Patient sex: M
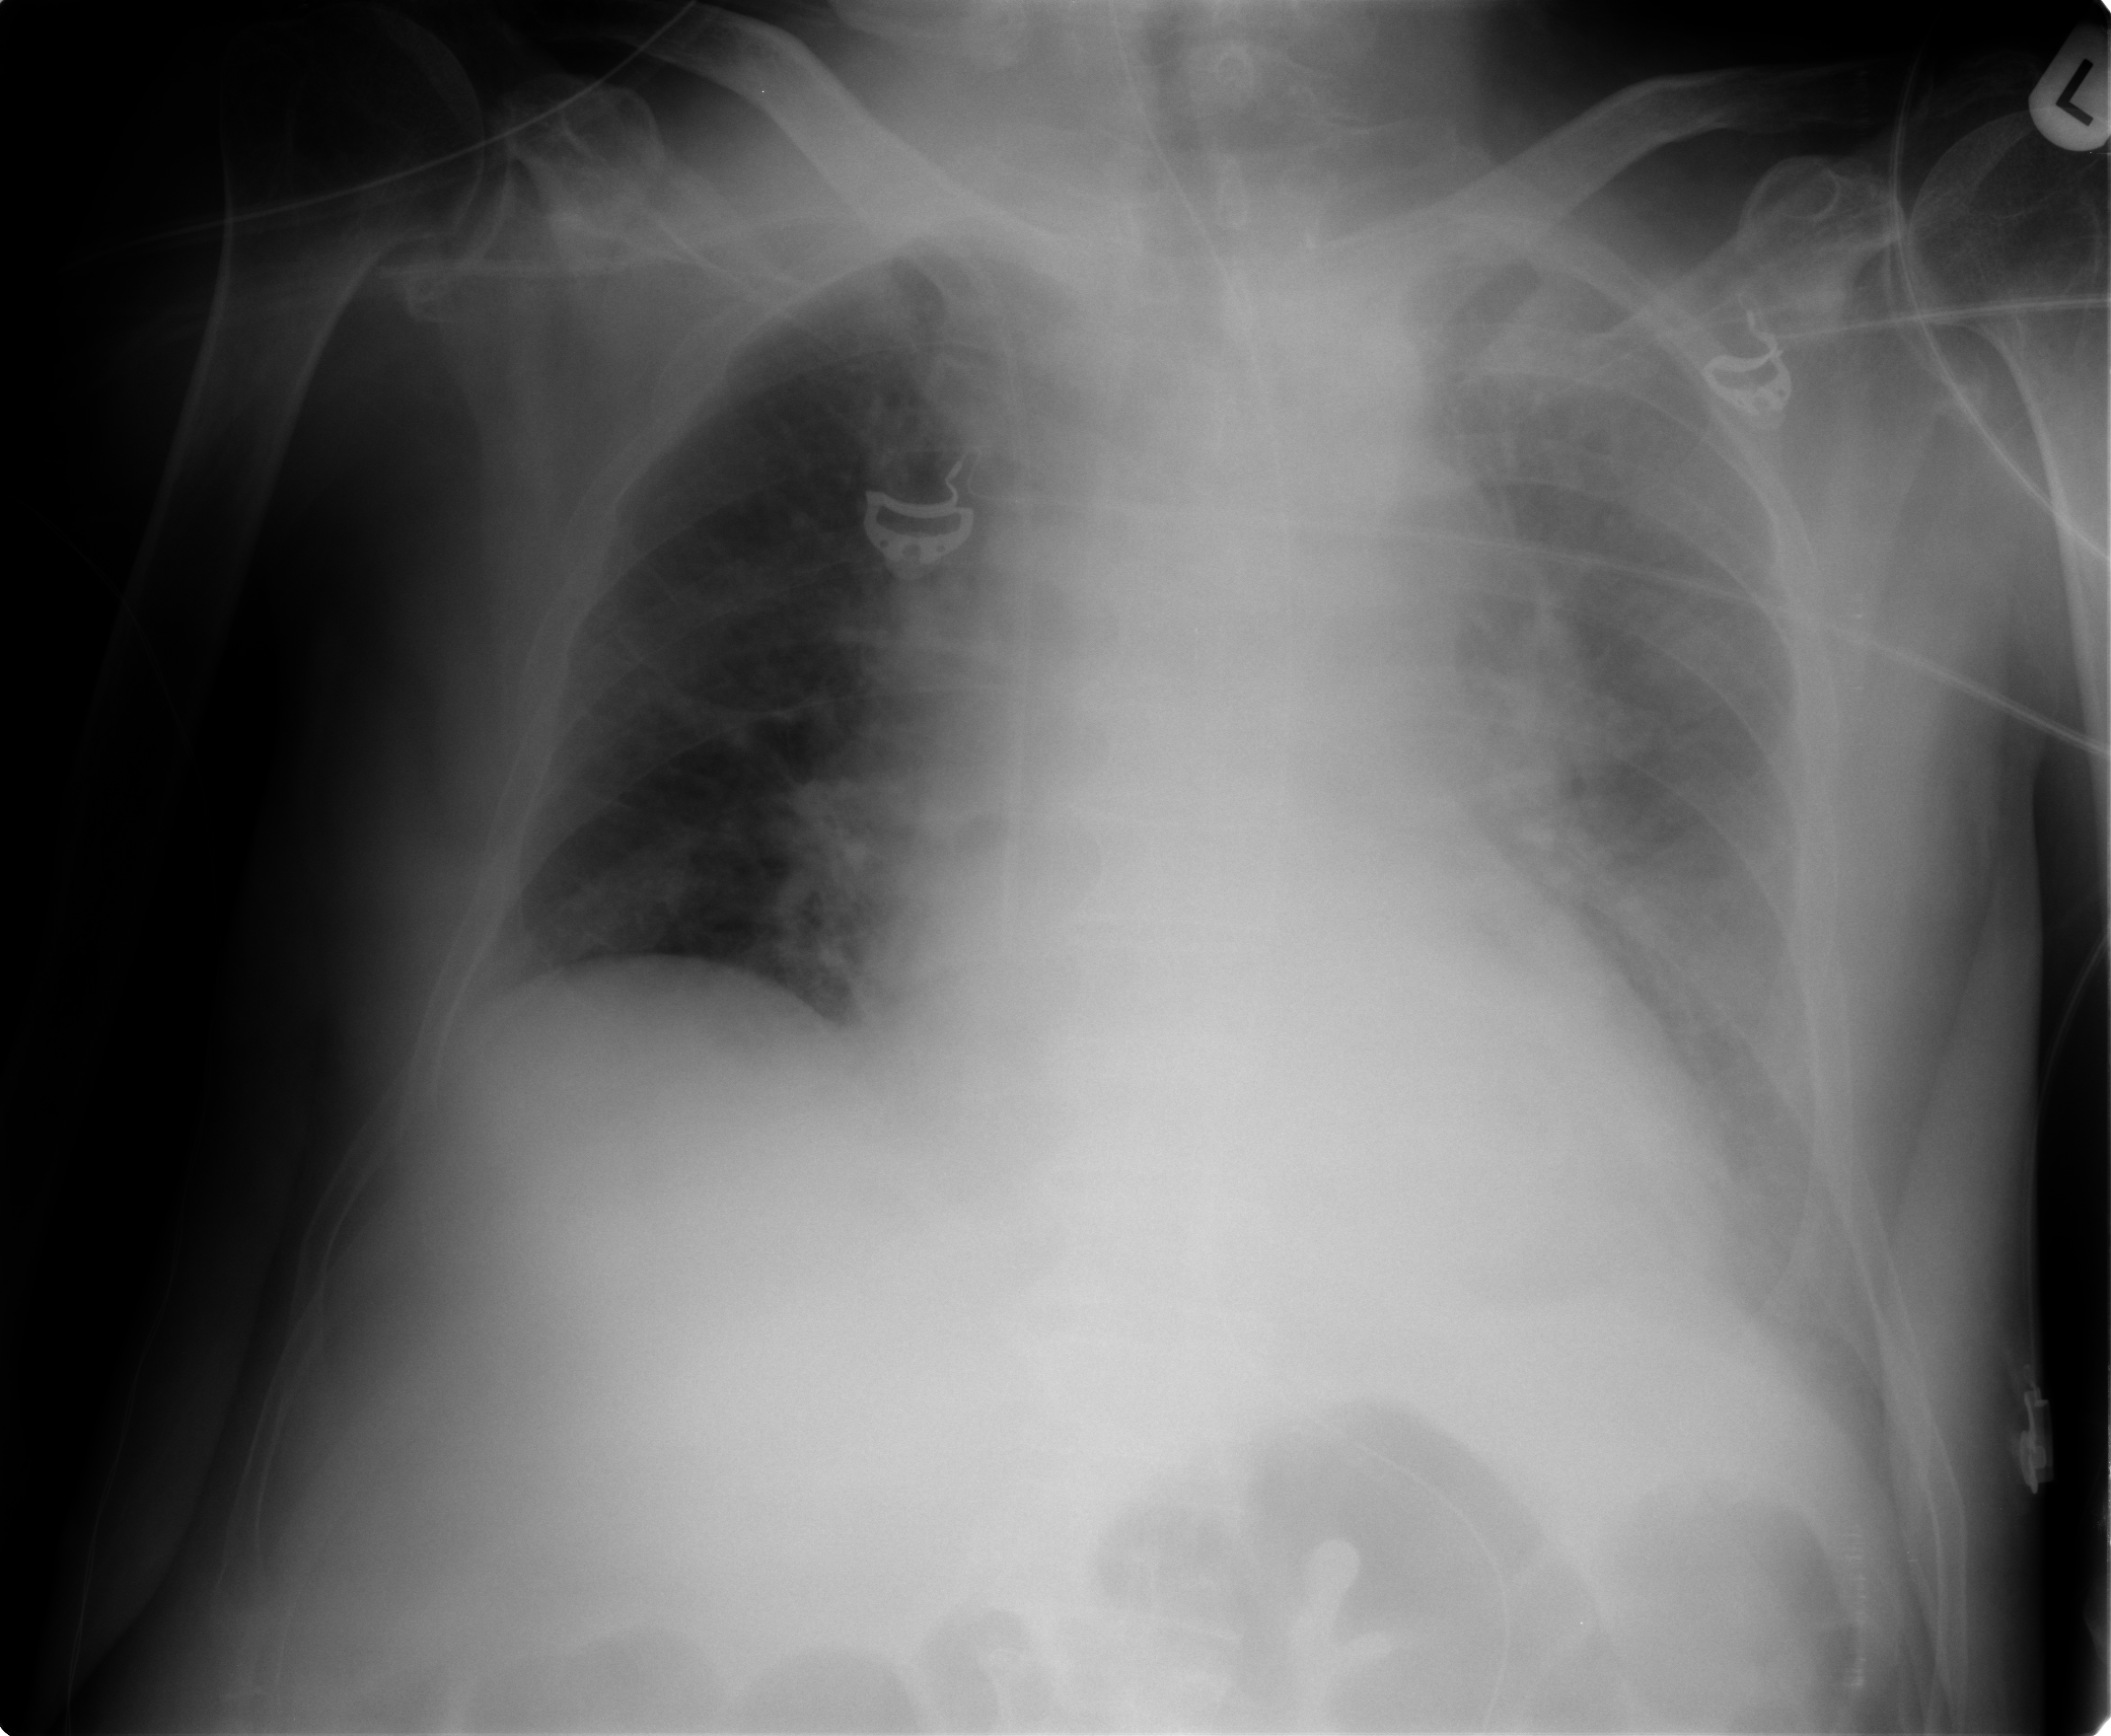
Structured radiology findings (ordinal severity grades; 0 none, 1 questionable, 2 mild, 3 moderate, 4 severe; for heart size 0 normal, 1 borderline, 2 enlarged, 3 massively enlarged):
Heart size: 2
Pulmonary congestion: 0
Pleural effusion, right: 0
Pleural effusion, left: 3
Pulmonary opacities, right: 0
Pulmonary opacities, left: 0
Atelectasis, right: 0
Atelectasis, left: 2